Interaction volume radius: 5 \u00c5
Interaction volume height: 10 \u00c5
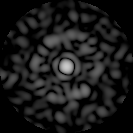
Disorder parameter: 0.8417